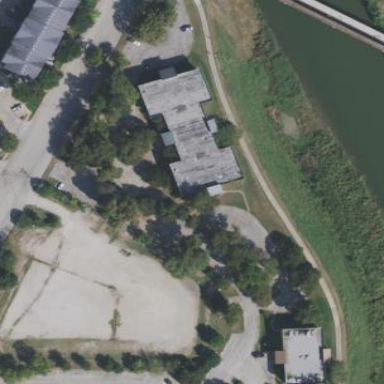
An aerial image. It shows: Commercial building.